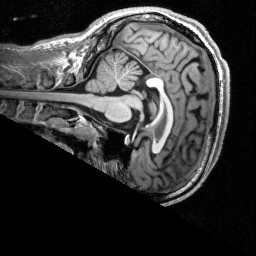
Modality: T1w
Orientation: sagittal
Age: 29
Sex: male
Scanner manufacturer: siemens
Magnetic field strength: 3 T
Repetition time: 2.53 s
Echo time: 0.00277 s